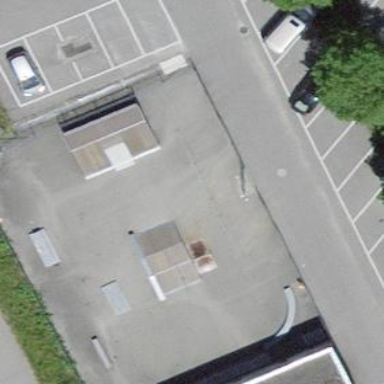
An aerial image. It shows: Asphalt pitch for leisure activities.